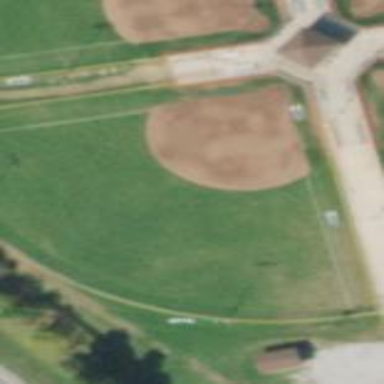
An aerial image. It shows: Baseball pitch for leisure land.